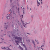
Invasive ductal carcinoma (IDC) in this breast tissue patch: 1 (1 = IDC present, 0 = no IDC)